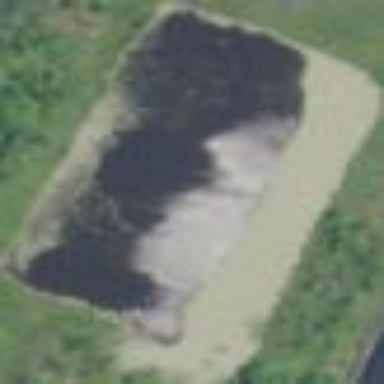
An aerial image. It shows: Pond surrounded by natural water.